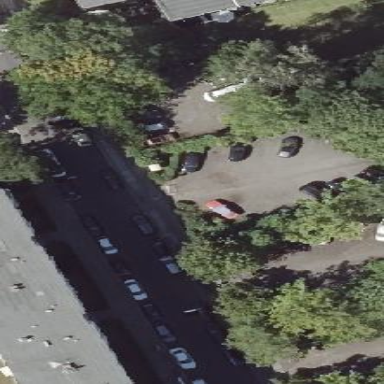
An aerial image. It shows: Parking available on the street side.